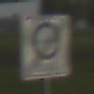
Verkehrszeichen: EndeUmweltzone
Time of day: SunriseSunset
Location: Outdoor (Suburban)
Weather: PartlyCloudy
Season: NotSpecified
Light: Natural